Question: For Last couple of days i have been trying spring 4 websocket . But There is a problem
I am using apache-tomcat-8 and this is not a maven project.
Here are my snippets
index.jsp
'''
<%@ page language="java" contentType="text/html; charset=ISO-8859-1" pageEncoding="ISO-8859-1"%>
<%@ taglib uri="http://www.springframework.org/tags" prefix="spring" %>
<%@ taglib uri="http://www.springframework.org/tags/form" prefix="form" %>
<%@ taglib uri="http://java.sun.com/jsp/jstl/core" prefix="c" %>
<!DOCTYPE html PUBLIC "-//W3C//DTD HTML 4.01 Transitional//EN" "http://www.w3.org/TR/html4/loose.dtd">
<html>
<head>
<title>Hello WebSocket</title>
<script type="text/javascript" src="./js/sockjs-0.3.4.js"></script>
<script type="text/javascript" src="./js/stomp.js"></script>
<script type="text/javascript">
var stompClient = null;
function setConnected(connected) {
document.getElementById('connect').disabled = connected;
document.getElementById('disconnect').disabled = !connected;
document.getElementById('conversationDiv').style.visibility = connected ? 'visible' : 'hidden';
document.getElementById('response').innerHTML = '';
}
function connect() {
var socket = new SockJS("<c:url value='/hello'/>");
stompClient = Stomp.over(socket);
stompClient.connect({}, function(frame) {
setConnected(true);
console.log('Connected: ' + frame);
window.alert('Connected: ' + frame);
stompClient.subscribe('/topic/greetings', function(greeting){
showGreeting(JSON.parse(greeting.body).content);
});
});
}
function disconnect() {
if (stompClient != null) {
stompClient.disconnect();
}
setConnected(false);
console.log("Disconnected");
}
function sendName() {
var name = document.getElementById('name').value;
stompClient.send("/app/hello", {}, JSON.stringify({ 'name': name }));
}
function showGreeting(message) {
var response = document.getElementById('response');
var p = document.createElement('p');
p.style.wordWrap = 'break-word';
p.appendChild(document.createTextNode(message));
response.appendChild(p);
}
</script>
</head>
<body>
<noscript><h2 style="color: #ff0000">Seems your browser doesn't support Javascript! Websocket relies on Javascript being enabled. Please enable
Javascript and reload this page!</h2></noscript>
<div>
<div>
<button id="connect" onclick='connect();'>Connect</button>
<button id="disconnect" disabled="disabled" onclick="disconnect();">Disconnect</button>
</div>
<div id="conversationDiv">
<label>What is your name?</label><input type="text" id="name" />
<button id="sendName" onclick="sendName();">Send</button>
<p id="response"></p>
</div>
</div>
</body>
</html>
'''
WebSocketConfig.xml
'''
<beans xmlns="http://www.springframework.org/schema/beans"
xmlns:xsi="http://www.w3.org/2001/XMLSchema-instance"
xmlns:websocket="http://www.springframework.org/schema/websocket"
xsi:schemaLocation="
http://www.springframework.org/schema/beans
http://www.springframework.org/schema/beans/spring-beans.xsd
http://www.springframework.org/schema/websocket
http://www.springframework.org/schema/websocket/spring-websocket.xsd">
<websocket:message-broker application-destination-prefix="/app">
<websocket:stomp-endpoint path="/hello">
<websocket:sockjs/>
</websocket:stomp-endpoint>
<websocket:simple-broker prefix="/topic"/>
</websocket:message-broker>
</beans>
'''
HelloMessage.java
'''
package com.springws.test;
public class HelloMessage {
private String name;
public String getName() {
return name;
}
}
'''
Greeting.java
'''
package com.springws.test;
public class Greeting {
private String content;
public Greeting(String content) {
this.content = content;
}
public String getContent() {
return content;
}
}
'''
GreetingController.java
'''
package com.springws.test;
import org.springframework.messaging.handler.annotation.MessageMapping;
import org.springframework.messaging.handler.annotation.SendTo;
import org.springframework.stereotype.Controller;
@Controller
public class GreetingController {
@MessageMapping("/hello")
@SendTo("/topic/greetings")
public Greeting greeting(HelloMessage message) throws Exception {
System.out.println(message.getName());
return new Greeting("Hello, " + message.getName() + "!");
}
}
'''
web.xml
'''
<web-app xmlns:xsi="http://www.w3.org/2001/XMLSchema-instance"
xmlns="http://java.sun.com/xml/ns/javaee"
xmlns:web="http://java.sun.com/xml/ns/javaee/web-app_2_5.xsd"
xsi:schemaLocation="http://java.sun.com/xml/ns/javaee http://java.sun.com/xml/ns/javaee/web-app_3_0.xsd"
id="WebApp_ID"
version="3.0">
<display-name>CRUDWebAppMavenized</display-name>
<listener>
<listener-class>
org.springframework.web.context.ContextLoaderListener
</listener-class>
</listener>
<context-param>
<param-name>contextConfigLocation</param-name>
<param-value> /WEB-INF/WebSocketConfig.xml</param-value>
</context-param>
<servlet>
<servlet-name>spring</servlet-name>
<servlet-class>org.springframework.web.servlet.DispatcherServlet</servlet-class>
<load-on-startup>1</load-on-startup>
</servlet>
<servlet-mapping>
<servlet-name>spring</servlet-name>
<url-pattern>/</url-pattern>
</servlet-mapping>
<welcome-file-list>
<welcome-file>index.jsp</welcome-file>
</welcome-file-list>
</web-app>
'''
spring-servlet.xml
'''
<?xml version="1.0" encoding="UTF-8"?>
<beans xmlns="http://www.springframework.org/schema/beans"
xmlns:xsi="http://www.w3.org/2001/XMLSchema-instance"
xmlns:p="http://www.springframework.org/schema/p"
xmlns:jee="http://www.springframework.org/schema/jee"
xmlns:aop="http://www.springframework.org/schema/aop"
xmlns:tx="http://www.springframework.org/schema/tx"
xmlns:context="http://www.springframework.org/schema/context"
xmlns:util="http://www.springframework.org/schema/util"
xmlns:mvc="http://www.springframework.org/schema/mvc"
xsi:schemaLocation="
http://www.springframework.org/schema/beans http://www.springframework.org/schema/beans/spring-beans-3.0.xsd
http://www.springframework.org/schema/context http://www.springframework.org/schema/context/spring-context-3.0.xsd
http://www.springframework.org/schema/jee http://www.springframework.org/schema/jee/spring-jee.xsd
http://www.springframework.org/schema/tx http://www.springframework.org/schema/tx/spring-tx-3.0.xsd
http://www.springframework.org/schema/aop http://www.springframework.org/schema/aop/spring-aop-3.0.xsd
http://www.springframework.org/schema/util http://www.springframework.org/schema/util/spring-util-3.0.xsd
http://www.springframework.org/schema/mvc http://www.springframework.org/schema/mvc/spring-mvc-3.0.xsd">
<mvc:annotation-driven/>
<mvc:default-servlet-handler/>
<context:annotation-config />
<context:component-scan base-package="com.springws.test" />
<bean id="viewResolver" class="org.springframework.web.servlet.view.UrlBasedViewResolver">
<property name="viewClass" value="org.springframework.web.servlet.view.JstlView"/>
<property name="prefix" value="/"/>
<property name="suffix" value=".jsp"/>
</bean>
<tx:annotation-driven />
</beans>
'''
WebSocketConfig.java
'''
package com.springws.test;
import org.springframework.context.annotation.ComponentScan;
import org.springframework.context.annotation.Configuration;
import org.springframework.messaging.simp.config.MessageBrokerRegistry;
import org.springframework.stereotype.Controller;
import org.springframework.web.servlet.config.annotation.EnableWebMvc;
import org.springframework.web.socket.config.annotation.AbstractWebSocketMessageBrokerConfigurer;
import org.springframework.web.socket.config.annotation.EnableWebSocketMessageBroker;
import org.springframework.web.socket.config.annotation.StompEndpointRegistry;
@Configuration
@ComponentScan(basePackages = {"com.springws.test"})
@EnableWebSocketMessageBroker
@EnableWebMvc
@Controller
public class WebSocketConfig extends AbstractWebSocketMessageBrokerConfigurer {
@Override
public void configureMessageBroker(MessageBrokerRegistry config) {
config.enableSimpleBroker("/topic");
config.setApplicationDestinationPrefixes("/app");
}
@Override
public void registerStompEndpoints(StompEndpointRegistry registry) {
registry.addEndpoint("/hello").withSockJS();
}
}
'''
Libraries

But in browser console
its giving the following output
'''
Opening Web Socket...
stomp.js:145 Web Socket Opened...
stomp.js:145 >>> CONNECT
accept-version:1.1,1.0
heart-beat:10000,10000
Whoops! Lost connection to undefined
'''
why its losing connection ?
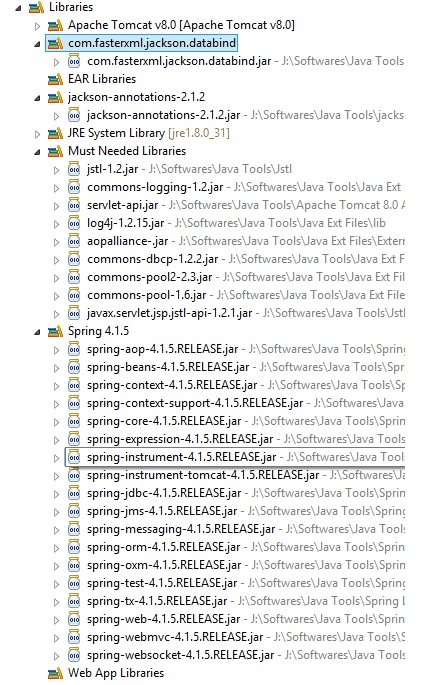
Answer: I Found the Answer. I missed three libraries.
>
1. jackson-annotations-2.5.1.jar ,
2. jackson-core-2.5.1.jar ,
3. jackson-databind-2.5.1.jar
and i removed the old library jackson-annotations-2.1.2.jar and added these three libraries . And Now its workig like a deram